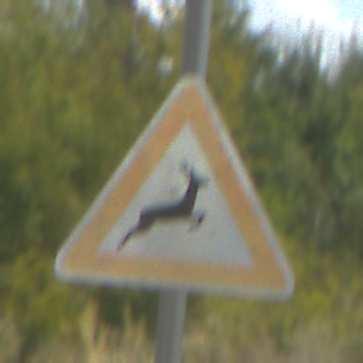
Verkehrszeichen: WildwechselLinks
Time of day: Midday
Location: Outdoor (Suburban)
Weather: PartlyCloudy
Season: Summer
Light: Natural